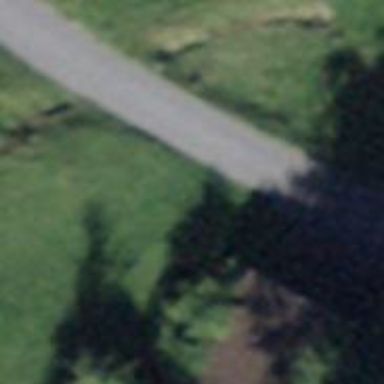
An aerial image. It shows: Unclassified road with grade1 track type.